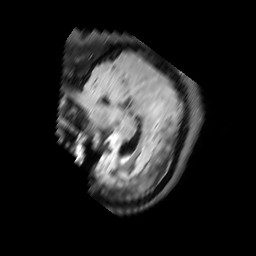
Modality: FLAIR
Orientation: sagittal
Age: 57
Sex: female
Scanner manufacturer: philips
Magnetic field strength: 3 T
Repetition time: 11 s
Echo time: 0.12 s